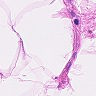
Metastatic tissue present: no